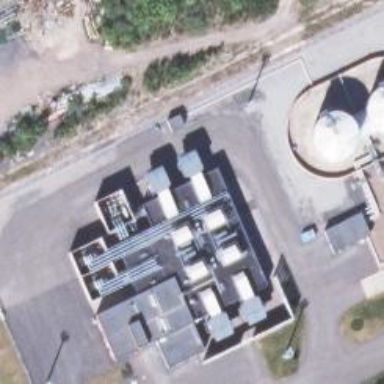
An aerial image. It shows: Generator with steam turbine as its type.